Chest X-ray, PA view. Patient: 26 years old, sex F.
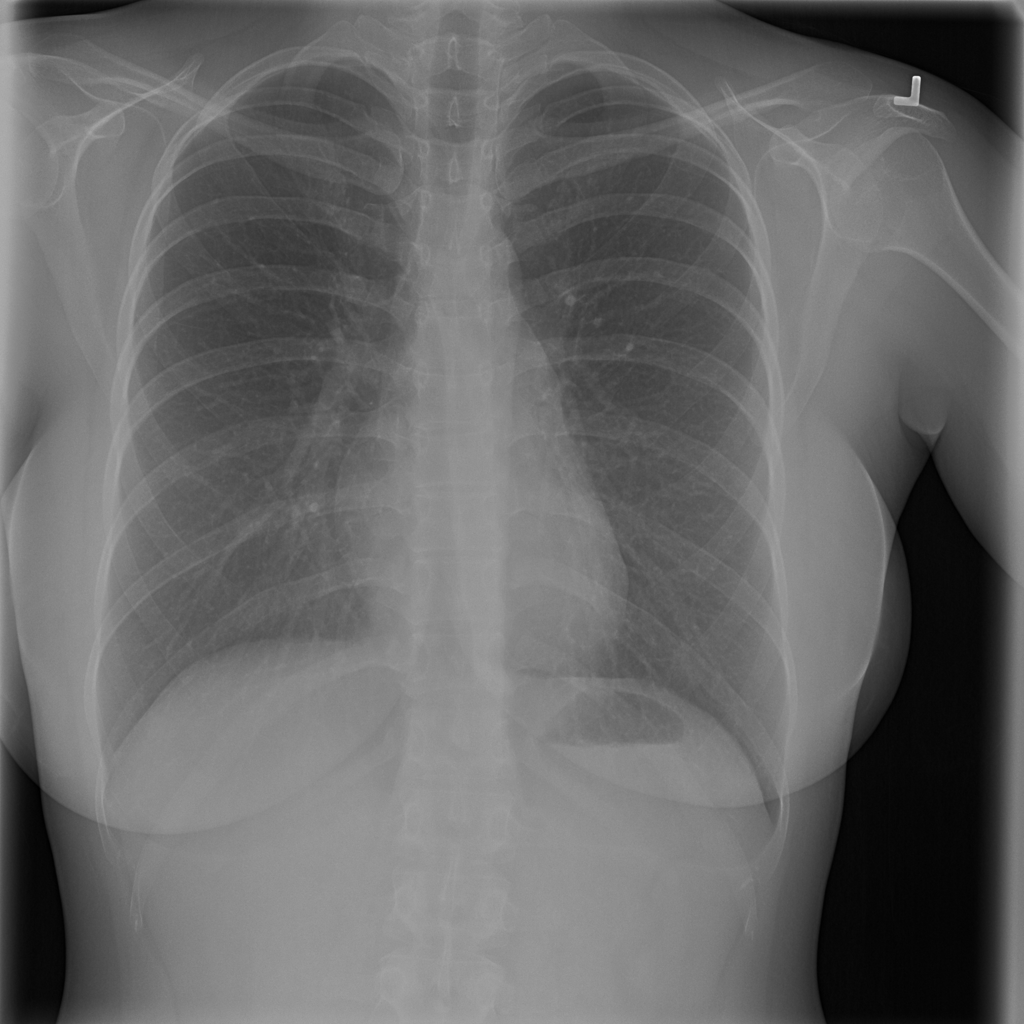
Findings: No Finding